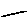
Label: line